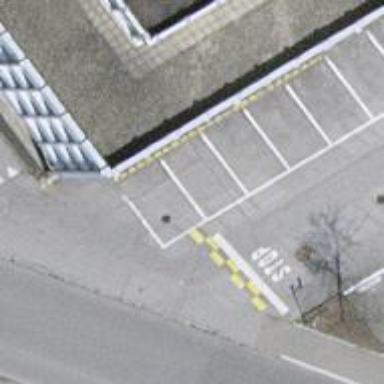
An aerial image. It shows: Charging station.